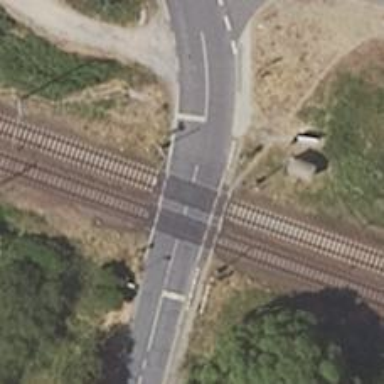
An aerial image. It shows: Railway level crossing.